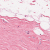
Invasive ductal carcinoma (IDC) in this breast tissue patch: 0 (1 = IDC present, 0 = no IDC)